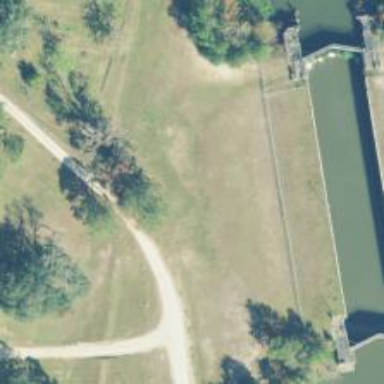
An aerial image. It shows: Dam along waterway.